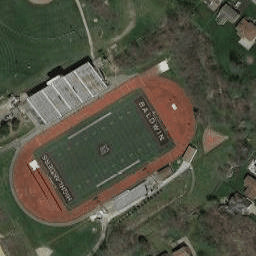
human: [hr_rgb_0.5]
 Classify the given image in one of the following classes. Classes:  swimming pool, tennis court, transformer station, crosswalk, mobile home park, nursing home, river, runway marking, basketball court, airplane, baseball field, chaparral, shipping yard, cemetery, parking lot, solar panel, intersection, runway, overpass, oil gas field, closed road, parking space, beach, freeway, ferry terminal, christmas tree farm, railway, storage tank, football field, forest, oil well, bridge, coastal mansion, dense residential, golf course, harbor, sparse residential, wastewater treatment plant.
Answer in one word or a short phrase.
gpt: football field